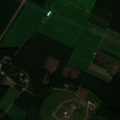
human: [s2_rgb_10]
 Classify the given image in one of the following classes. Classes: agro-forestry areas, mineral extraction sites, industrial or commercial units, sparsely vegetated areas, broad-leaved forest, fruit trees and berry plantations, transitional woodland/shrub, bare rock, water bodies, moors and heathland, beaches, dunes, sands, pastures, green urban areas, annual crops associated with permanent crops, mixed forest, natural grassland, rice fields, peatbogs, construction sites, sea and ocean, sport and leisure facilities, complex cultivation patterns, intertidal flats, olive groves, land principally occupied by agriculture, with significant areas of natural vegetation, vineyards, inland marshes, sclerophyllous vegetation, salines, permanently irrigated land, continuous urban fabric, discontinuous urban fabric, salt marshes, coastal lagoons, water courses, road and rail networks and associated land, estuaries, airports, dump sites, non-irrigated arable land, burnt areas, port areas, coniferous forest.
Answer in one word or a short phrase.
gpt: non-irrigated arable land, coniferous forest, mixed forest, transitional woodland/shrub